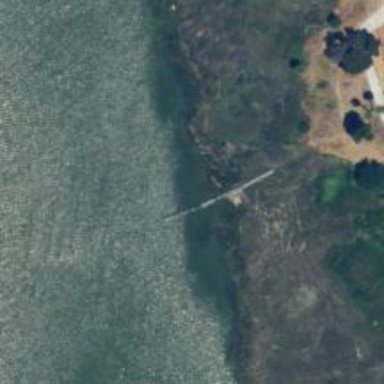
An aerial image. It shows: Ruined pier structure.